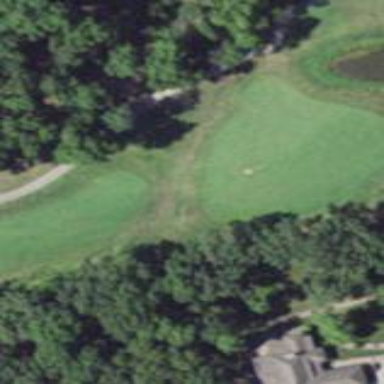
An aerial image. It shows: Golf fairway surrounded by grass.